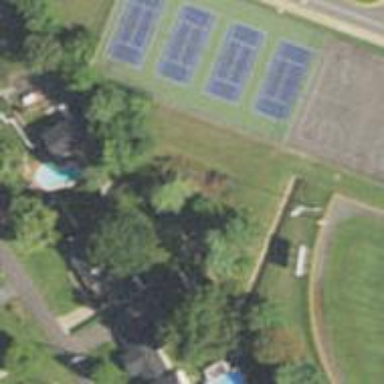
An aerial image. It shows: Tennis court on pitch.